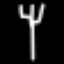
Label: fork